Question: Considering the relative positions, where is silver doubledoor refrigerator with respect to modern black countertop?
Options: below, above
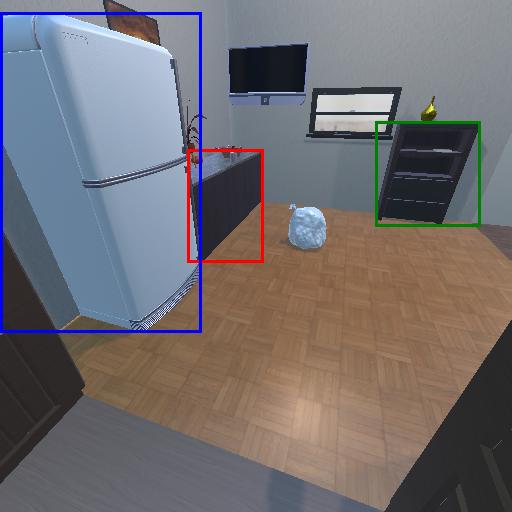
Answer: below